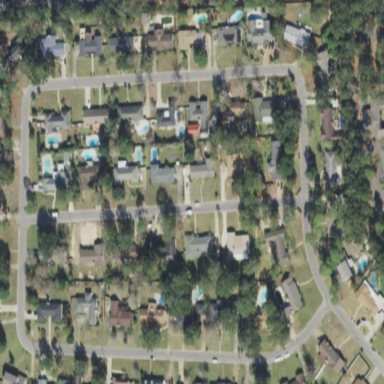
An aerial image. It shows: Residential area consisting of single-family homes.